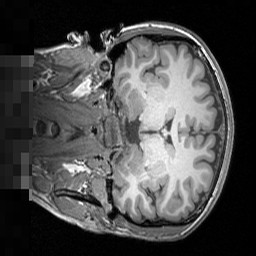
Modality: T1w
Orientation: coronal
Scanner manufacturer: siemens
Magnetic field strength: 3 T
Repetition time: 1.5 s
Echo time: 0.00291 s